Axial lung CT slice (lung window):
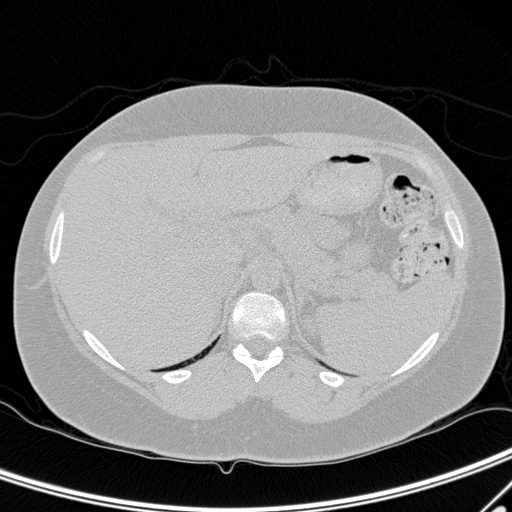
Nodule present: no